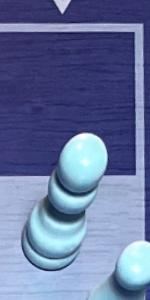
Label: Pawn_White